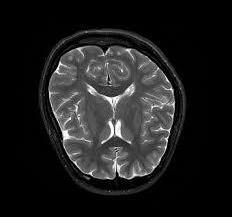
Label: notumor